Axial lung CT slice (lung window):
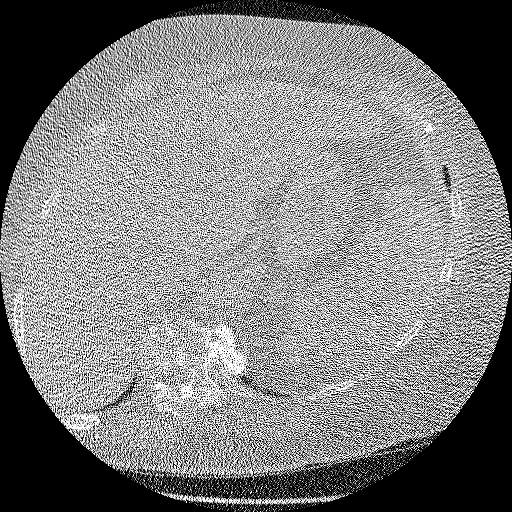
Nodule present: no